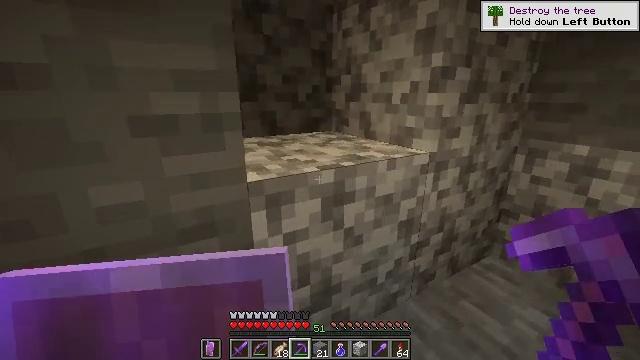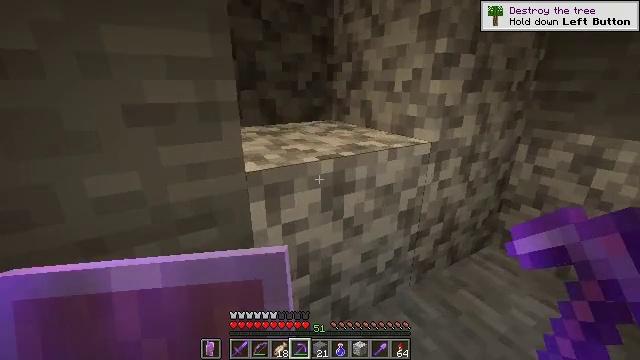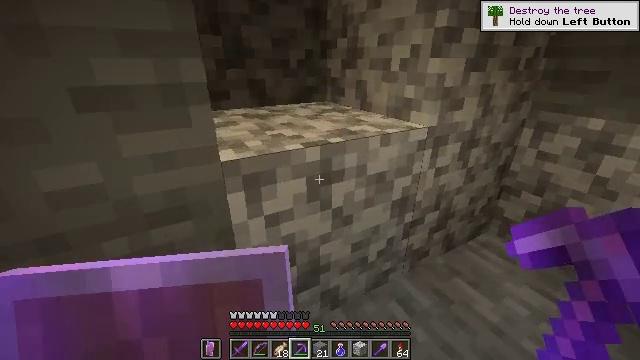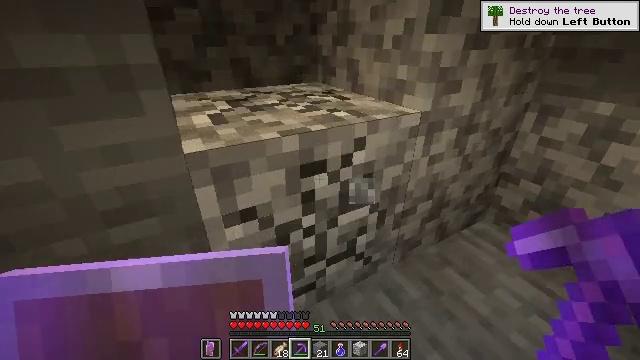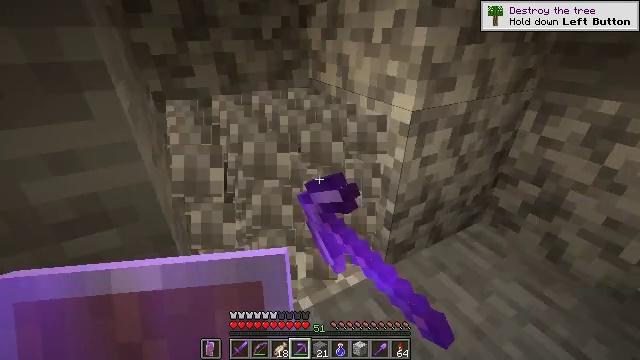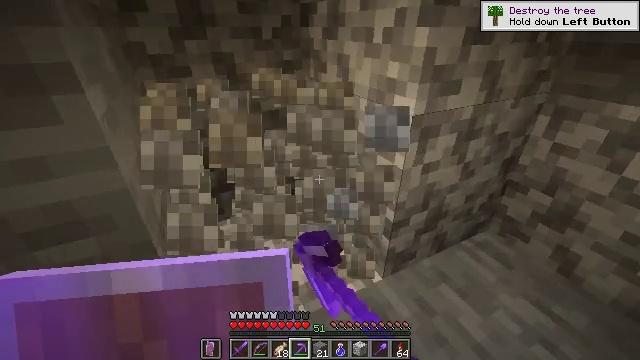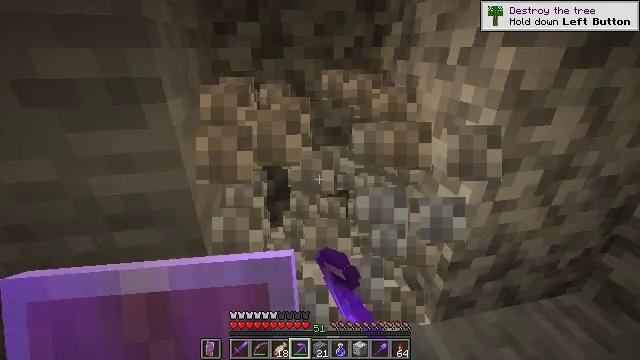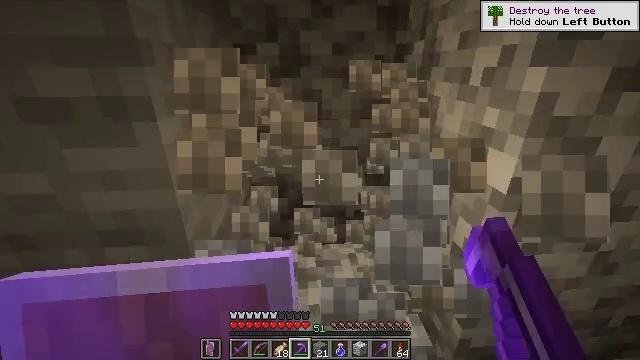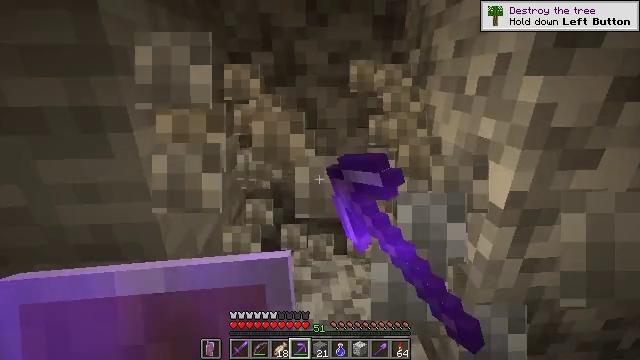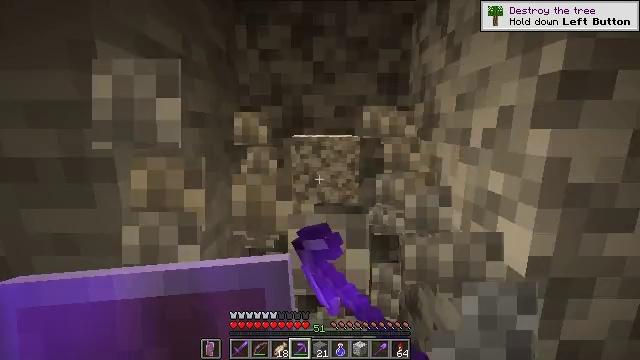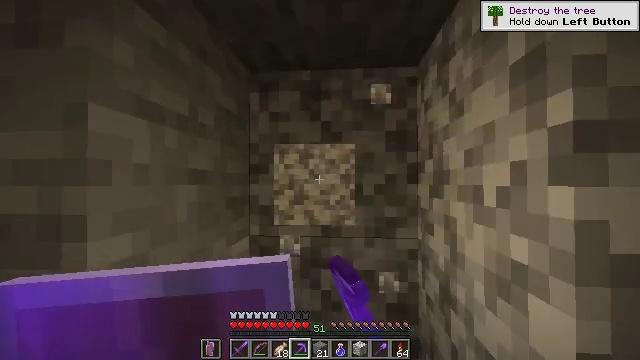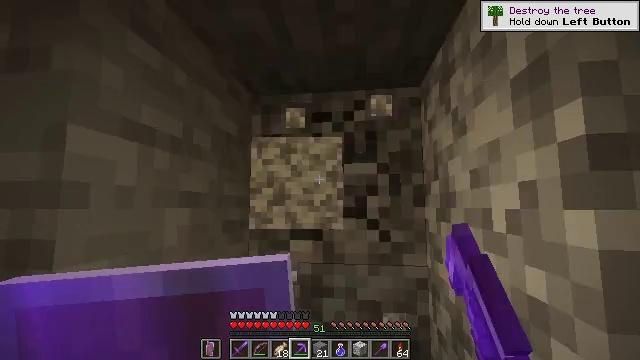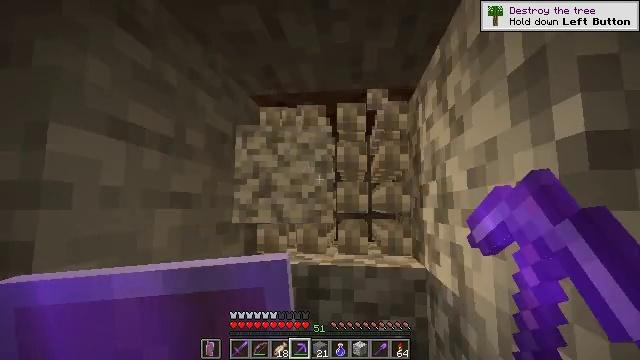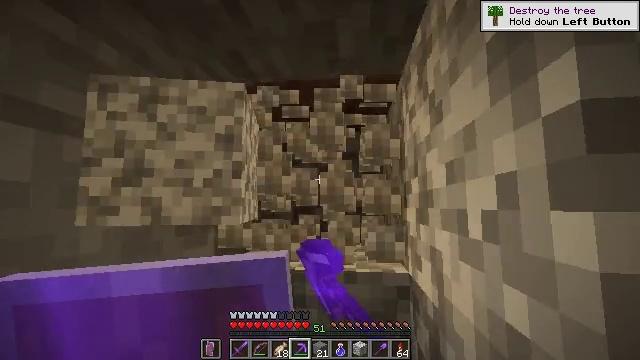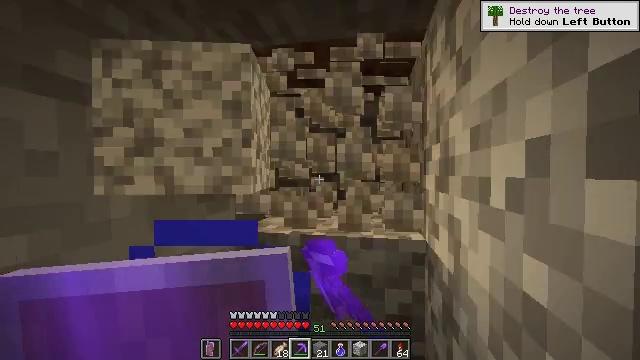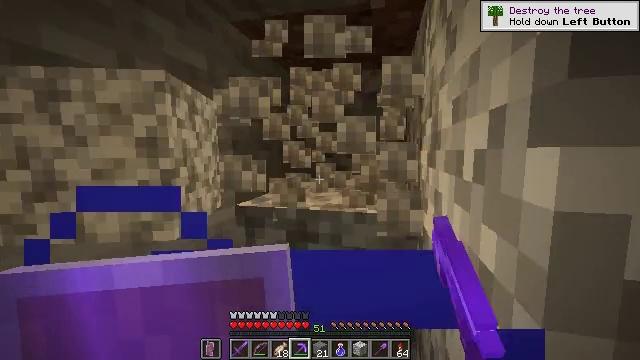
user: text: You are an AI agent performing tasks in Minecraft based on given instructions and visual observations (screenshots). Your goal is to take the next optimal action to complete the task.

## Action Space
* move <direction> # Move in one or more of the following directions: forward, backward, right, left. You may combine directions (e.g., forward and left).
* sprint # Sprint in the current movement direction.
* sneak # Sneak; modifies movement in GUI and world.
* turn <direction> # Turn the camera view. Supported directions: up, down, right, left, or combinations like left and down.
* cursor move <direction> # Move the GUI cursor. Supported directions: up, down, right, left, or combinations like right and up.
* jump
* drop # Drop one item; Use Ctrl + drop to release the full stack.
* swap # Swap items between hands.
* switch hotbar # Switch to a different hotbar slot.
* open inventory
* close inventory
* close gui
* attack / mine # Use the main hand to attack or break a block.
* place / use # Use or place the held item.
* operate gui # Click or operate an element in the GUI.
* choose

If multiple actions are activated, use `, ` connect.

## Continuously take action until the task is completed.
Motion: motion action
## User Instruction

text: Collect diorite
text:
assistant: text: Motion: move forward and move right, sneak, turn down
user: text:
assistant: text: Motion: move forward and move right, sneak, turn down
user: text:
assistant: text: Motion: move forward and move right, sneak, turn down, attack / mine
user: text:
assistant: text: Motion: move forward and move right, sneak, turn down, attack / mine
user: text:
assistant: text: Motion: move forward and move right, sneak, turn left, attack / mine
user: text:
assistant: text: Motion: move forward and move right, sneak, turn left and up, attack / mine
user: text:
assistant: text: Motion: move forward and move right, sneak, turn left and up, attack / mine
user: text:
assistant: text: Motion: move forward and move right, sneak, turn up, attack / mine
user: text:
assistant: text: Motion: move forward and move right, sneak, turn left and up, attack / mine
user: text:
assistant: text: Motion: move forward and move right, sneak, turn left and up, attack / mine
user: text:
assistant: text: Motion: move forward and move right, sneak, turn left and up, attack / mine
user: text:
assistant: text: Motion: move forward and move right, sneak, attack / mine
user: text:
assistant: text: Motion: move forward and move right, sneak, attack / mine
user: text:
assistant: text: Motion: move forward and move right, sneak, turn left and down, attack / mine
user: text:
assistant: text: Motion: move forward and move right, sneak, turn left and down, attack / mine
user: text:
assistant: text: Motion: move forward and move right, sneak, attack / mine
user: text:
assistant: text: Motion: move forward and move right, sneak, attack / mine
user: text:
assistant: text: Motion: move forward and move right, sneak, attack / mine
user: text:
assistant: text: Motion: move forward and move right, sneak, turn right and down, attack / mine
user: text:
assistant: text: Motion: move forward and move right, sneak, turn down, attack / mine
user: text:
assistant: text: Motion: move forward and move right, sneak, attack / mine
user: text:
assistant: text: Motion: move forward and move right, sneak, attack / mine
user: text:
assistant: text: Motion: move forward and move right, sneak, turn left, attack / mine
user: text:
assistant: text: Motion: move forward and move right, sneak, turn left, attack / mine
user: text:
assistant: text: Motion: sneak, attack / mine